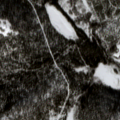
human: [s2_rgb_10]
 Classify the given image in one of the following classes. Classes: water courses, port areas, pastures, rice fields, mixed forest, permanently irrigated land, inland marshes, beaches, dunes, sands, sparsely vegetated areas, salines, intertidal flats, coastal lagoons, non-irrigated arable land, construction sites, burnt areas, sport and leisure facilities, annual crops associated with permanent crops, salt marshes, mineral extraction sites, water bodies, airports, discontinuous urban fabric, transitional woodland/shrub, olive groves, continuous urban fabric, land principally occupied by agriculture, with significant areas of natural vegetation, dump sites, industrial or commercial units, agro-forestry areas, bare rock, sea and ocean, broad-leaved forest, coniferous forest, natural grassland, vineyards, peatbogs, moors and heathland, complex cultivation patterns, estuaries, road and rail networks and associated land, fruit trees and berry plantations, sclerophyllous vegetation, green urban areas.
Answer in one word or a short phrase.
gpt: coniferous forest, transitional woodland/shrub